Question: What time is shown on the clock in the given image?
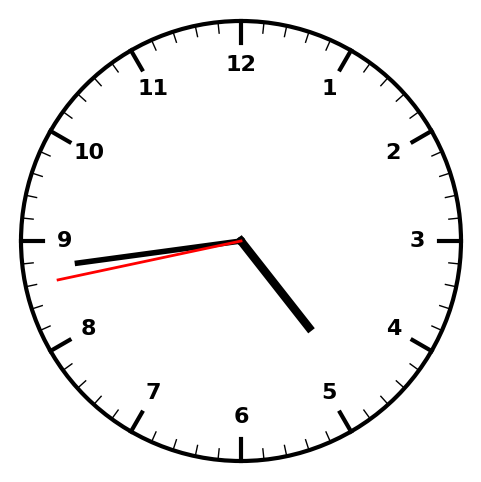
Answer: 04:43:43